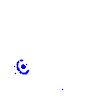
Particle: kaon